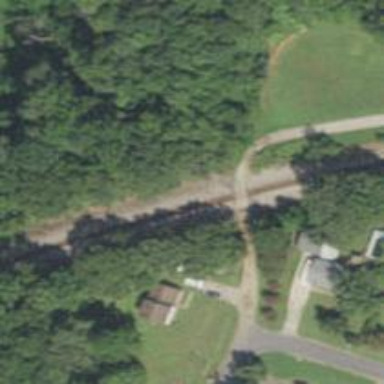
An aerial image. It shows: Railway level crossing.